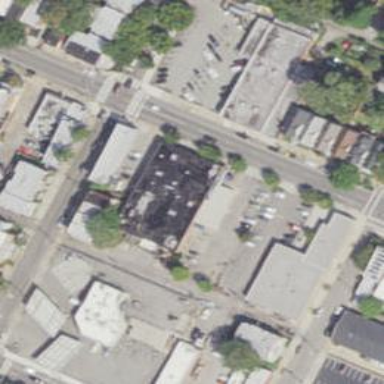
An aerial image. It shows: Street side parking area.